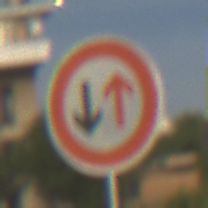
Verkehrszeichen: VorrangDesGegenverkehrs
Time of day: SunriseSunset
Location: Outdoor (Suburban)
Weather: PartlyCloudy
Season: NotSpecified
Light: Natural